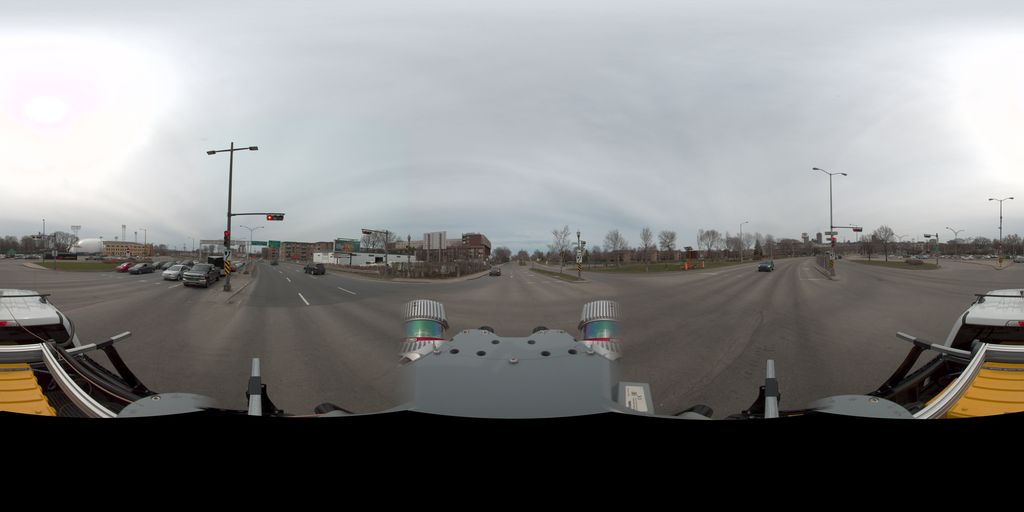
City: quebec_city